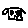
Label: house